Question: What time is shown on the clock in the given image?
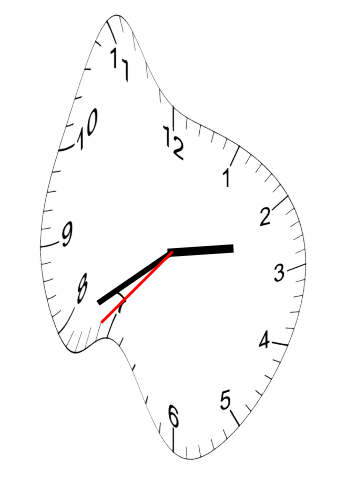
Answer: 02:39:37